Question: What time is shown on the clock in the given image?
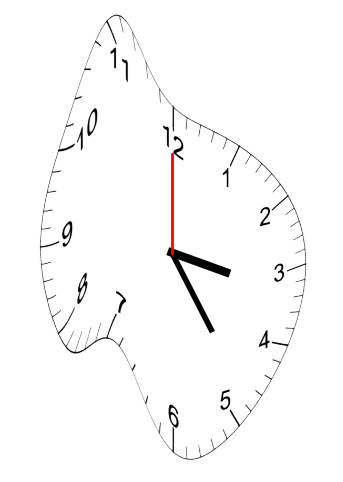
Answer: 03:24:00